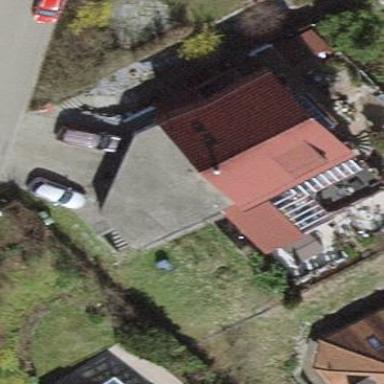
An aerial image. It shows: Building with tile roof.